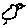
Label: bird